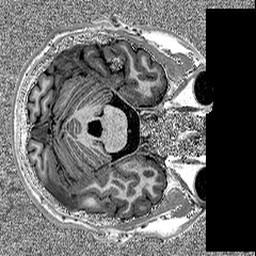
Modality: MP2RAGE
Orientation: axial
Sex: male